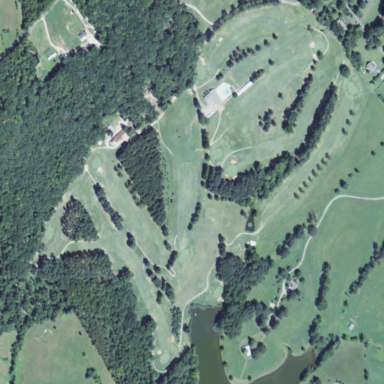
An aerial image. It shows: Golf course surrounded by greenery.